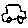
Label: car